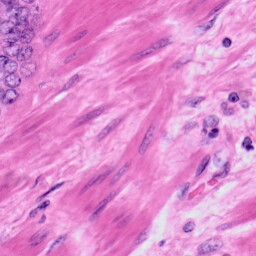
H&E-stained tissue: Prostate